Interaction volume radius: 5 \u00c5
Interaction volume height: 10 \u00c5
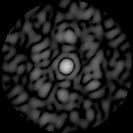
Disorder parameter: 0.7464